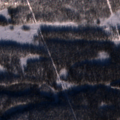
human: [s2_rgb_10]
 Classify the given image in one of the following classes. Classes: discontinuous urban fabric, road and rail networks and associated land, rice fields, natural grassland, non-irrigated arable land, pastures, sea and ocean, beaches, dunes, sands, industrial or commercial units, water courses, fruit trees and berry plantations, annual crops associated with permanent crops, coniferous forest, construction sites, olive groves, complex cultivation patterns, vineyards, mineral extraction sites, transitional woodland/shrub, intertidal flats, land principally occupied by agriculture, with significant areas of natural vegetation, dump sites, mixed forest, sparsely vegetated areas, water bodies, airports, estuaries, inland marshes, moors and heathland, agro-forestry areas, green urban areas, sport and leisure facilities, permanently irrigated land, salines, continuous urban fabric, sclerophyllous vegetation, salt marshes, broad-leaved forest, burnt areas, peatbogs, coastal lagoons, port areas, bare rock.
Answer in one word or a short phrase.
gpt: coniferous forest, mixed forest, transitional woodland/shrub